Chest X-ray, PA view. Patient: 50 years old, sex M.
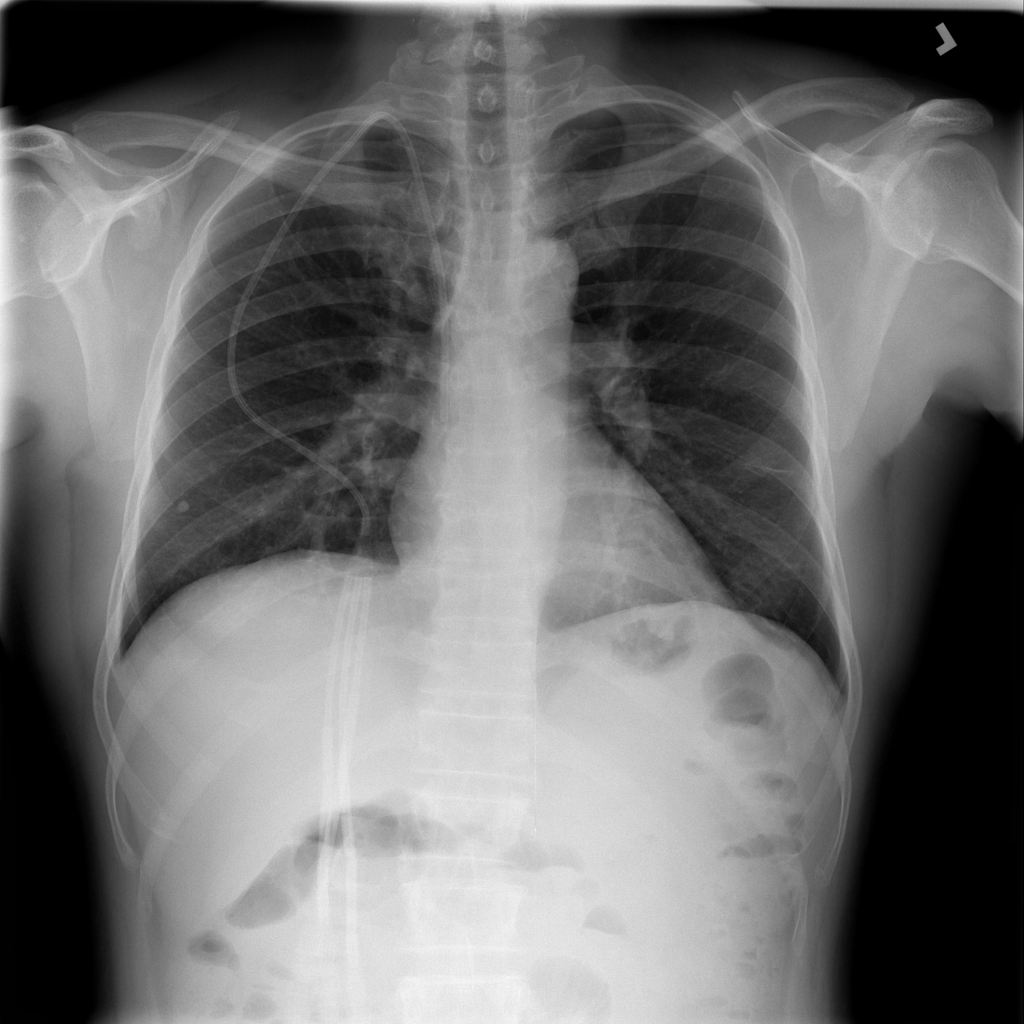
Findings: Nodule